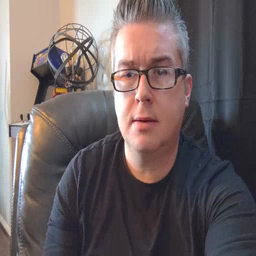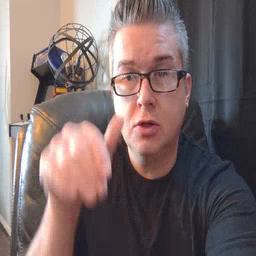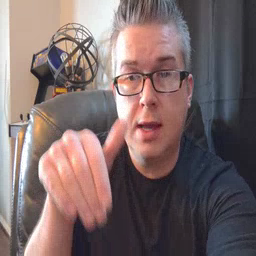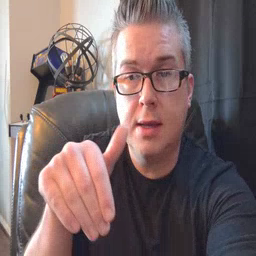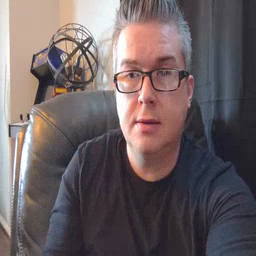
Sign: night